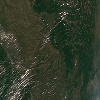
Label: land